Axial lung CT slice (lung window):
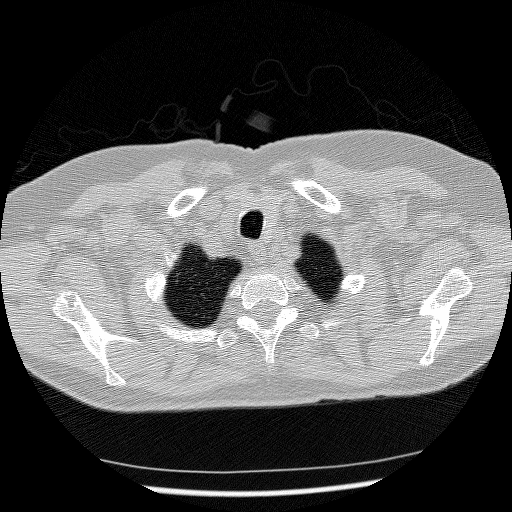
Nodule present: no